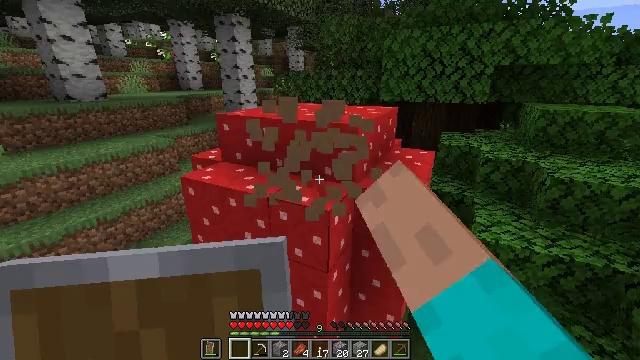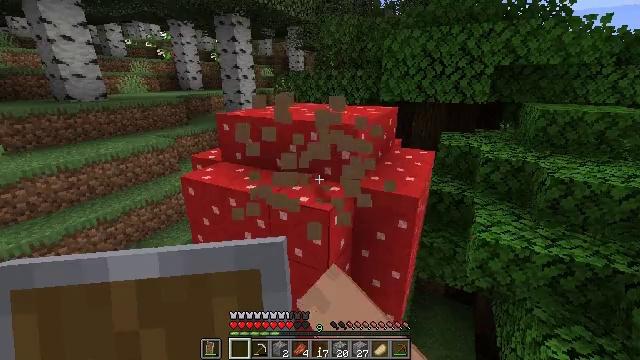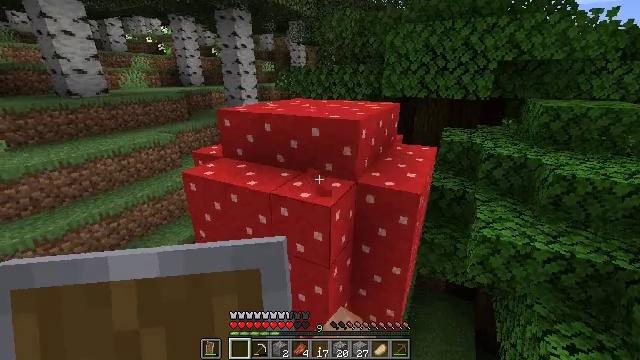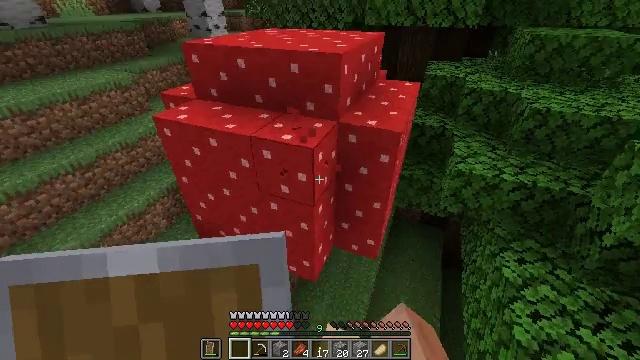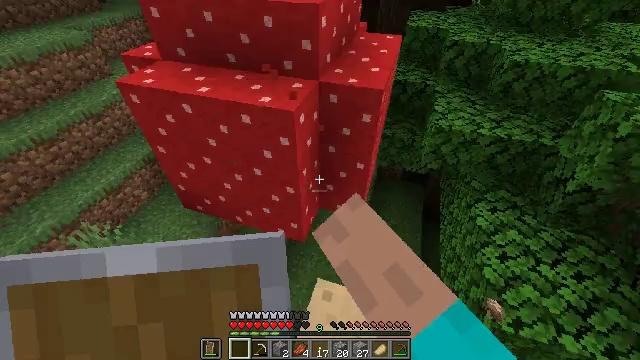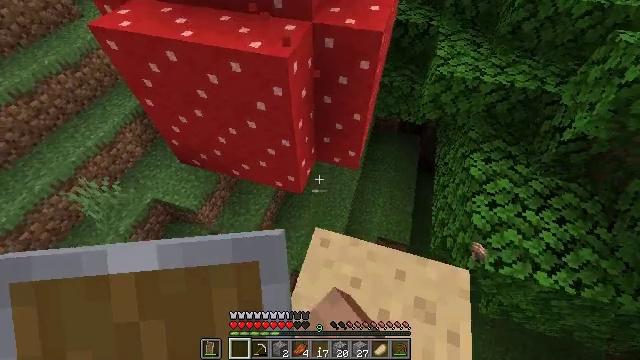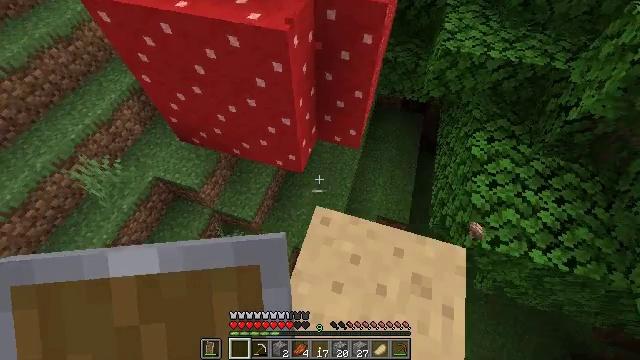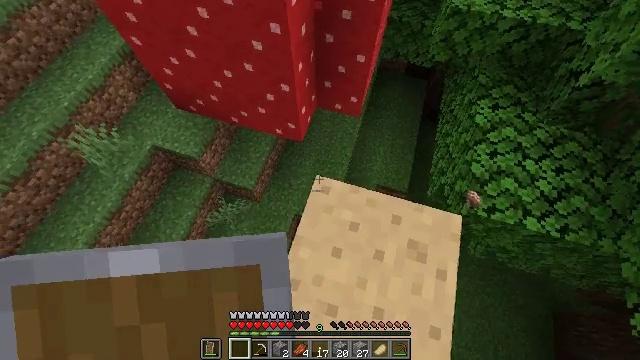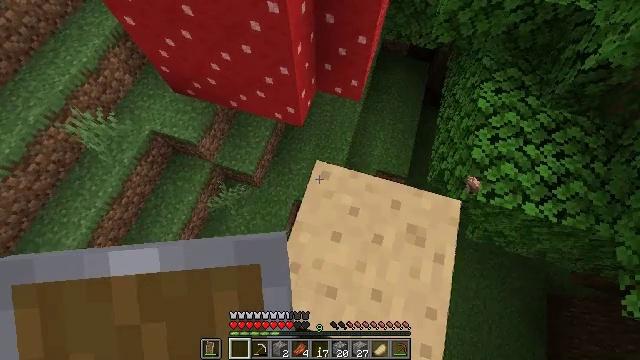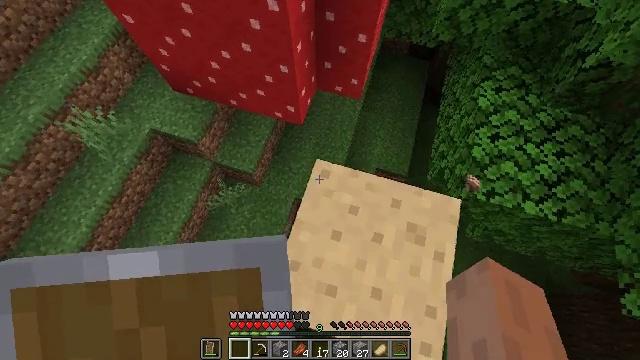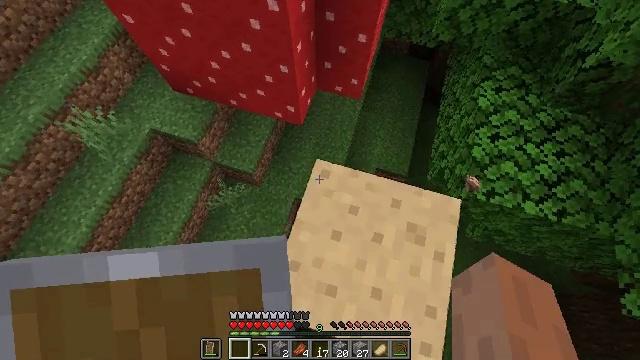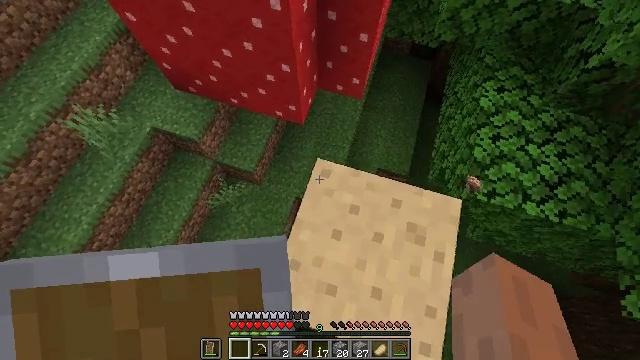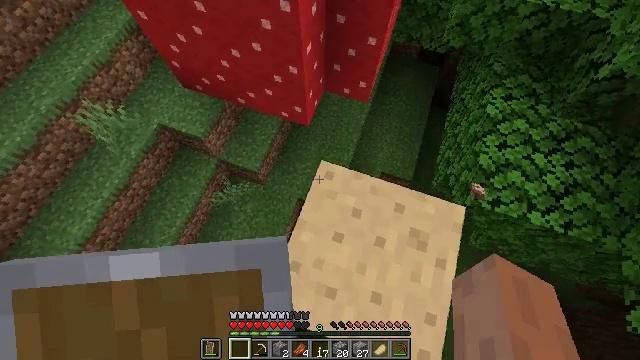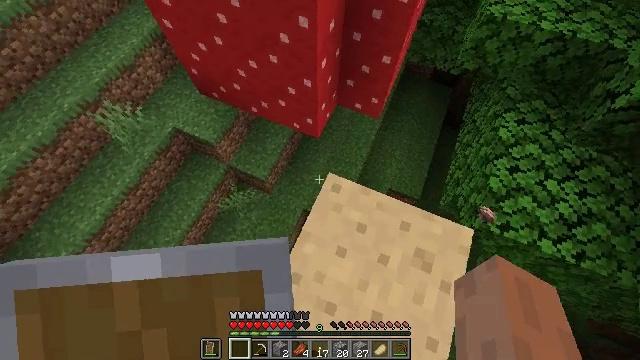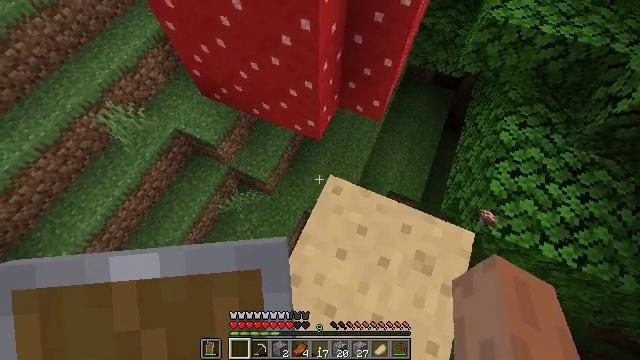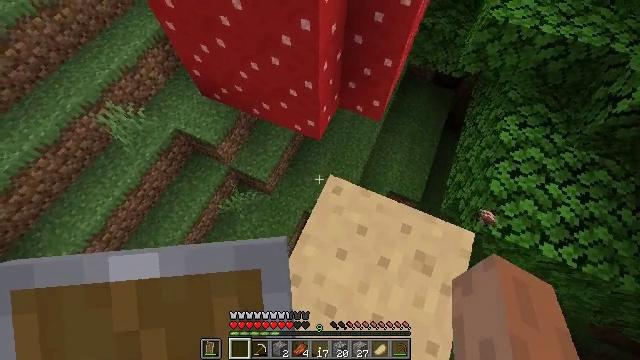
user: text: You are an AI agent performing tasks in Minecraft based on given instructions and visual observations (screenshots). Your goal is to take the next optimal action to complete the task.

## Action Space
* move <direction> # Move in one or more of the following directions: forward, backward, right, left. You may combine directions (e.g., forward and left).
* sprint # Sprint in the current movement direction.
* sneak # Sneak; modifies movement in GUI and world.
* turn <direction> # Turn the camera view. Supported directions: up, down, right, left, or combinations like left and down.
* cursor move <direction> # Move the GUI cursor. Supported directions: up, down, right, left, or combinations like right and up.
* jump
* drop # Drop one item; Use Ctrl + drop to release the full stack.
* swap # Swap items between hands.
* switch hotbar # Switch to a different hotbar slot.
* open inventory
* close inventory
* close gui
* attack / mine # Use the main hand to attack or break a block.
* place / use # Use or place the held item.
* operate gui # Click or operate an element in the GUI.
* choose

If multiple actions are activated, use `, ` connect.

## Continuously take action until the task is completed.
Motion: motion action
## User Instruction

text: Collect red mushroom blocks for building.
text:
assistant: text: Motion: attack / mine
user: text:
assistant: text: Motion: attack / mine
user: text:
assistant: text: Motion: turn right and down, attack / mine
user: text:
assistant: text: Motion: turn right and down
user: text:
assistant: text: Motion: turn right and down
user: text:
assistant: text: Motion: turn down
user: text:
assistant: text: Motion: turn down
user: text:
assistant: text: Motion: turn down
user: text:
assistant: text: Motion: no_op
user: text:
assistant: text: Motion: no_op
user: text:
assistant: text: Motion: no_op
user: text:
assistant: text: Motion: turn left
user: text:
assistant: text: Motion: turn left and up
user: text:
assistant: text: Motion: no_op
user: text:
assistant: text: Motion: no_op
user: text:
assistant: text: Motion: turn left and up
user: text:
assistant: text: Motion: turn left and up
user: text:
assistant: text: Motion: no_op
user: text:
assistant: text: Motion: move forward, sprint
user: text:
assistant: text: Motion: move forward, sprint
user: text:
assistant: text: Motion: move forward, sprint
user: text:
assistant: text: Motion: move forward, sprint, jump
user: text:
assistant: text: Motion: move forward, sprint, jump
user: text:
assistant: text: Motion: move forward, sprint, jump
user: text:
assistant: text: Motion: move forward, sprint, jump
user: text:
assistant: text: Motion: move forward, sprint, jump
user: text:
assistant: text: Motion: move forward, sprint
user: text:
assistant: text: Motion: move forward, sprint
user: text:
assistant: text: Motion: move forward, sprint, turn up
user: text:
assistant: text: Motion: move forward, sprint, turn up